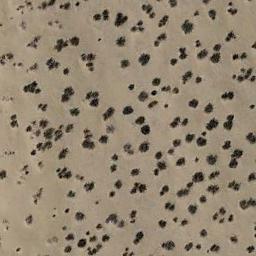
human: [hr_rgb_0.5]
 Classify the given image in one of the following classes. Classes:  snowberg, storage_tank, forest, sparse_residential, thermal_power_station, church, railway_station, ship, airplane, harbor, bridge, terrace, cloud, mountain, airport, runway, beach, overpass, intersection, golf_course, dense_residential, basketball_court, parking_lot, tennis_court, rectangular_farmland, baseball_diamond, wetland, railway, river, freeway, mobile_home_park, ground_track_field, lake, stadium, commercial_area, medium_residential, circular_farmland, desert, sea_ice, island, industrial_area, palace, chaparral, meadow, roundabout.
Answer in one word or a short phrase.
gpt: chaparral